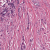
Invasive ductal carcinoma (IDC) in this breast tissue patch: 1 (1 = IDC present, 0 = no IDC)